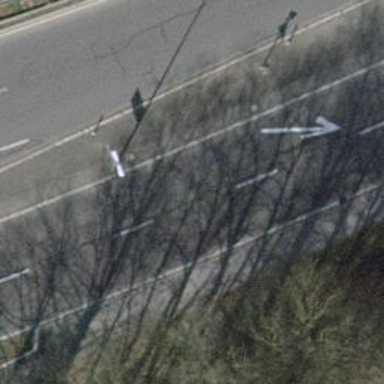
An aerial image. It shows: Primary road with asphalt surface.